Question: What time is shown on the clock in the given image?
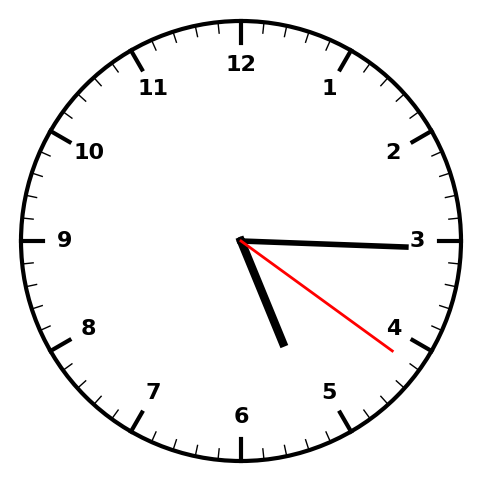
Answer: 05:15:21